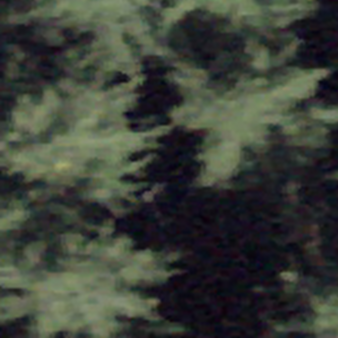
Label: other